Question: I'm trying to add syntax highlighting to my program.I'm using this code to add highlights:
'''
-(void)highlightWord:(NSString *)word: (UIColor *)color {
int amount = textDisplay.text.length;
NSString *newString = textDisplay.text;
NSUInteger count = 0, length = amount;
NSRange range = NSMakeRange(0, length);
while(range.location != NSNotFound)
{
range = [textDisplay.text rangeOfString: word options:NSLiteralSearch range:range];
if(range.location != NSNotFound)
{
range = NSMakeRange(range.location + range.length, length - (range.location + range.length));
count++;
}
}
while (count != 0) {
count--;
NSRange highlight = [newString rangeOfString:word];
newString = [textDisplay.text stringByReplacingCharactersInRange:highlight withString:@" "];
UILabel *view1 = [[UILabel alloc] initWithFrame:[self frameOfTextRange:highlight inTextView:textDisplay]];
view1.text = word;
view1.textColor = color;
view1.font = [UIFont fontWithName:@"System" size: 14.0];
view1.backgroundColor = [UIColor clearColor];
view1.textAlignment = UITextAlignmentLeft;
[textDisplay addSubview:view1];
}
}
- (IBAction)highlighString:(id)sender {
for (UIView *subview in [textDisplay subviews]){
if ([subview isKindOfClass:[UILabel class]]){
[subview removeFromSuperview];
}
}
[self highlightWord:@"test" :[UIColor blueColor]];
[self highlightWord:@"this" :[UIColor redColor]];
[self highlightWord:@"is" :[UIColor grayColor]];
[self highlightWord:@"a" :[UIColor greenColor]];
}
@end
'''
But this seems to cause a weird results:

The desired result would be that it overlays to colored label seamlessly.
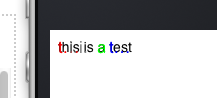
Answer: Mixing 'UILabel' and 'UITextView' is unlikely to give you easy copy and paste. It's an interesting idea, but I'd be surprised if it worked seamlessly. The usual Apple solution for this problem in all non-beta versions of iOS is to use a 'UIWebView', horrible as that is. Cocoanetics has one called <URL>, I have high hopes for it for iOS 5. Betas are under NDA, but you may be interested in watching Session 220 from WWDC 2012 for more future-looking information.
Your specific bug is that you're adding the labels as subviews to the text view. You should put them on top of the text view as peers. Putting them inside the textview makes you subject the text view's drawing system, which is biting you. Of course when you put them on top of the text view, that's going to make it hard to handle copy and paste. You'll need to pass the touches through somehow, and then draw the selection correctly. See the previous paragraph.
If a fully editable rich-text view were easy to hack up with some labels, then you'd find several implementations on GitHub. Unfortunately it's actually pretty tough to do well. I bow to Cocoanetics for taking it on; I gave up pretty quickly. If you can simplify your problem to a non-general text view, then it may be possible this way, but I'd recommend investigating 'DTRichTextEditor' or a 'UIWebView'. See Session 511 "Rich Text Editing in Safari on iOS" from WWDC 2011.